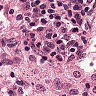
Metastatic tissue present: no